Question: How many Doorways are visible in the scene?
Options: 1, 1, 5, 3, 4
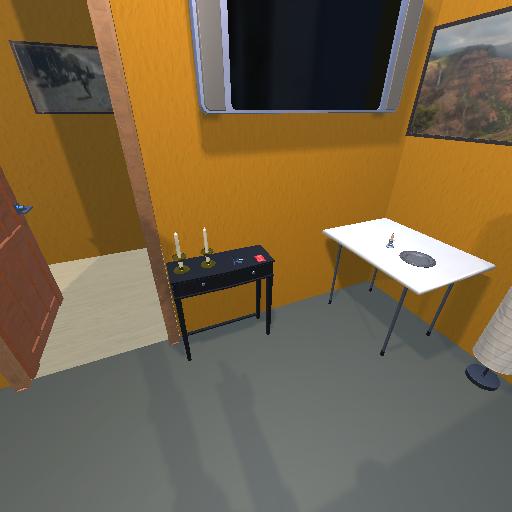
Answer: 1